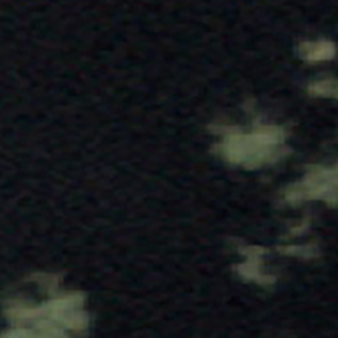
Label: other